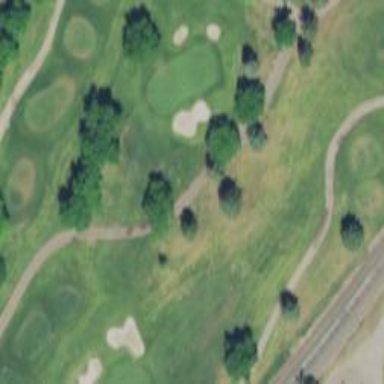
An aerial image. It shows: Service road used as golf cart path.